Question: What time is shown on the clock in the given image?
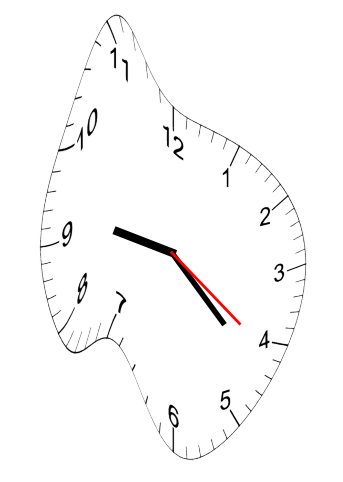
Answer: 09:22:21